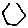
Label: hexagon